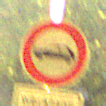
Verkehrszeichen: VerbotPersonenkraftwagen
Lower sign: ZeitangabenMitBeschraenkungAufWochentage7
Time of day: SunriseSunset
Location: Outdoor (Nature)
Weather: PartlyCloudy
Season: NotSpecified
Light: Natural